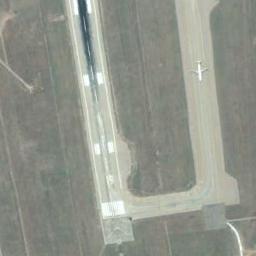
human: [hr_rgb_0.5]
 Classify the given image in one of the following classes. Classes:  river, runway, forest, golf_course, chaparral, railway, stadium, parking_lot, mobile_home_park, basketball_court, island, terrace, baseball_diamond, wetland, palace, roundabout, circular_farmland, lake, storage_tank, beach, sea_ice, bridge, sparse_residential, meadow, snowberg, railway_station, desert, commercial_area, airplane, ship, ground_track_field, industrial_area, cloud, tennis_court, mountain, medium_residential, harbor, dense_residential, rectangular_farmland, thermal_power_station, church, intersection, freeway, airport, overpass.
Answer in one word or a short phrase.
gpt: runway